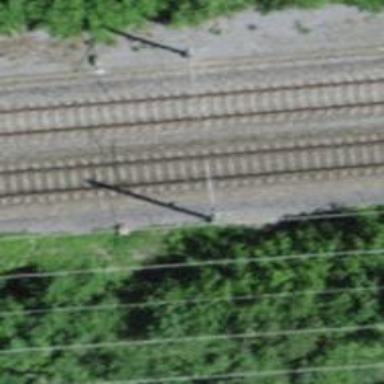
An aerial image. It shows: Single-track railway with electrified contact lines.